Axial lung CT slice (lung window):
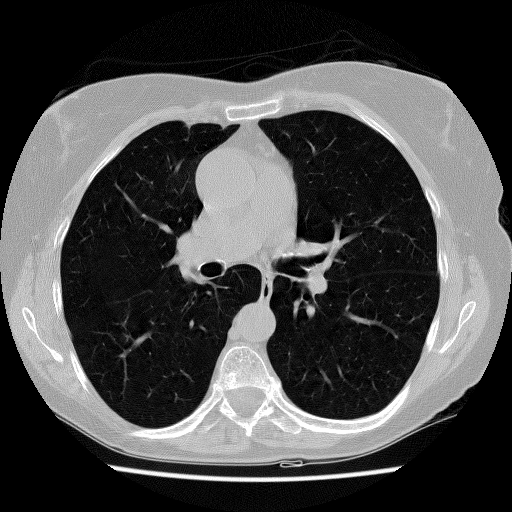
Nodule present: no